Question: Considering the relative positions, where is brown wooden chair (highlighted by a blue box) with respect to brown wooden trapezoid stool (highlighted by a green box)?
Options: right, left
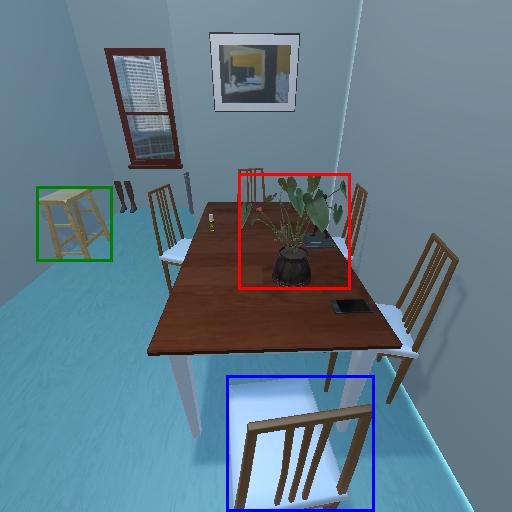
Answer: right